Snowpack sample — Buffalo Mountain, Silverthorne, Colorado, USA (2/22/26, 2:02 PM MST)
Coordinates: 39.622, -106.113
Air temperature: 33 °F
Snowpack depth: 63 cm
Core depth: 50 cm
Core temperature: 26.6 °F
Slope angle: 11°, slope face: 116°
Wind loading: low
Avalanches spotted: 0
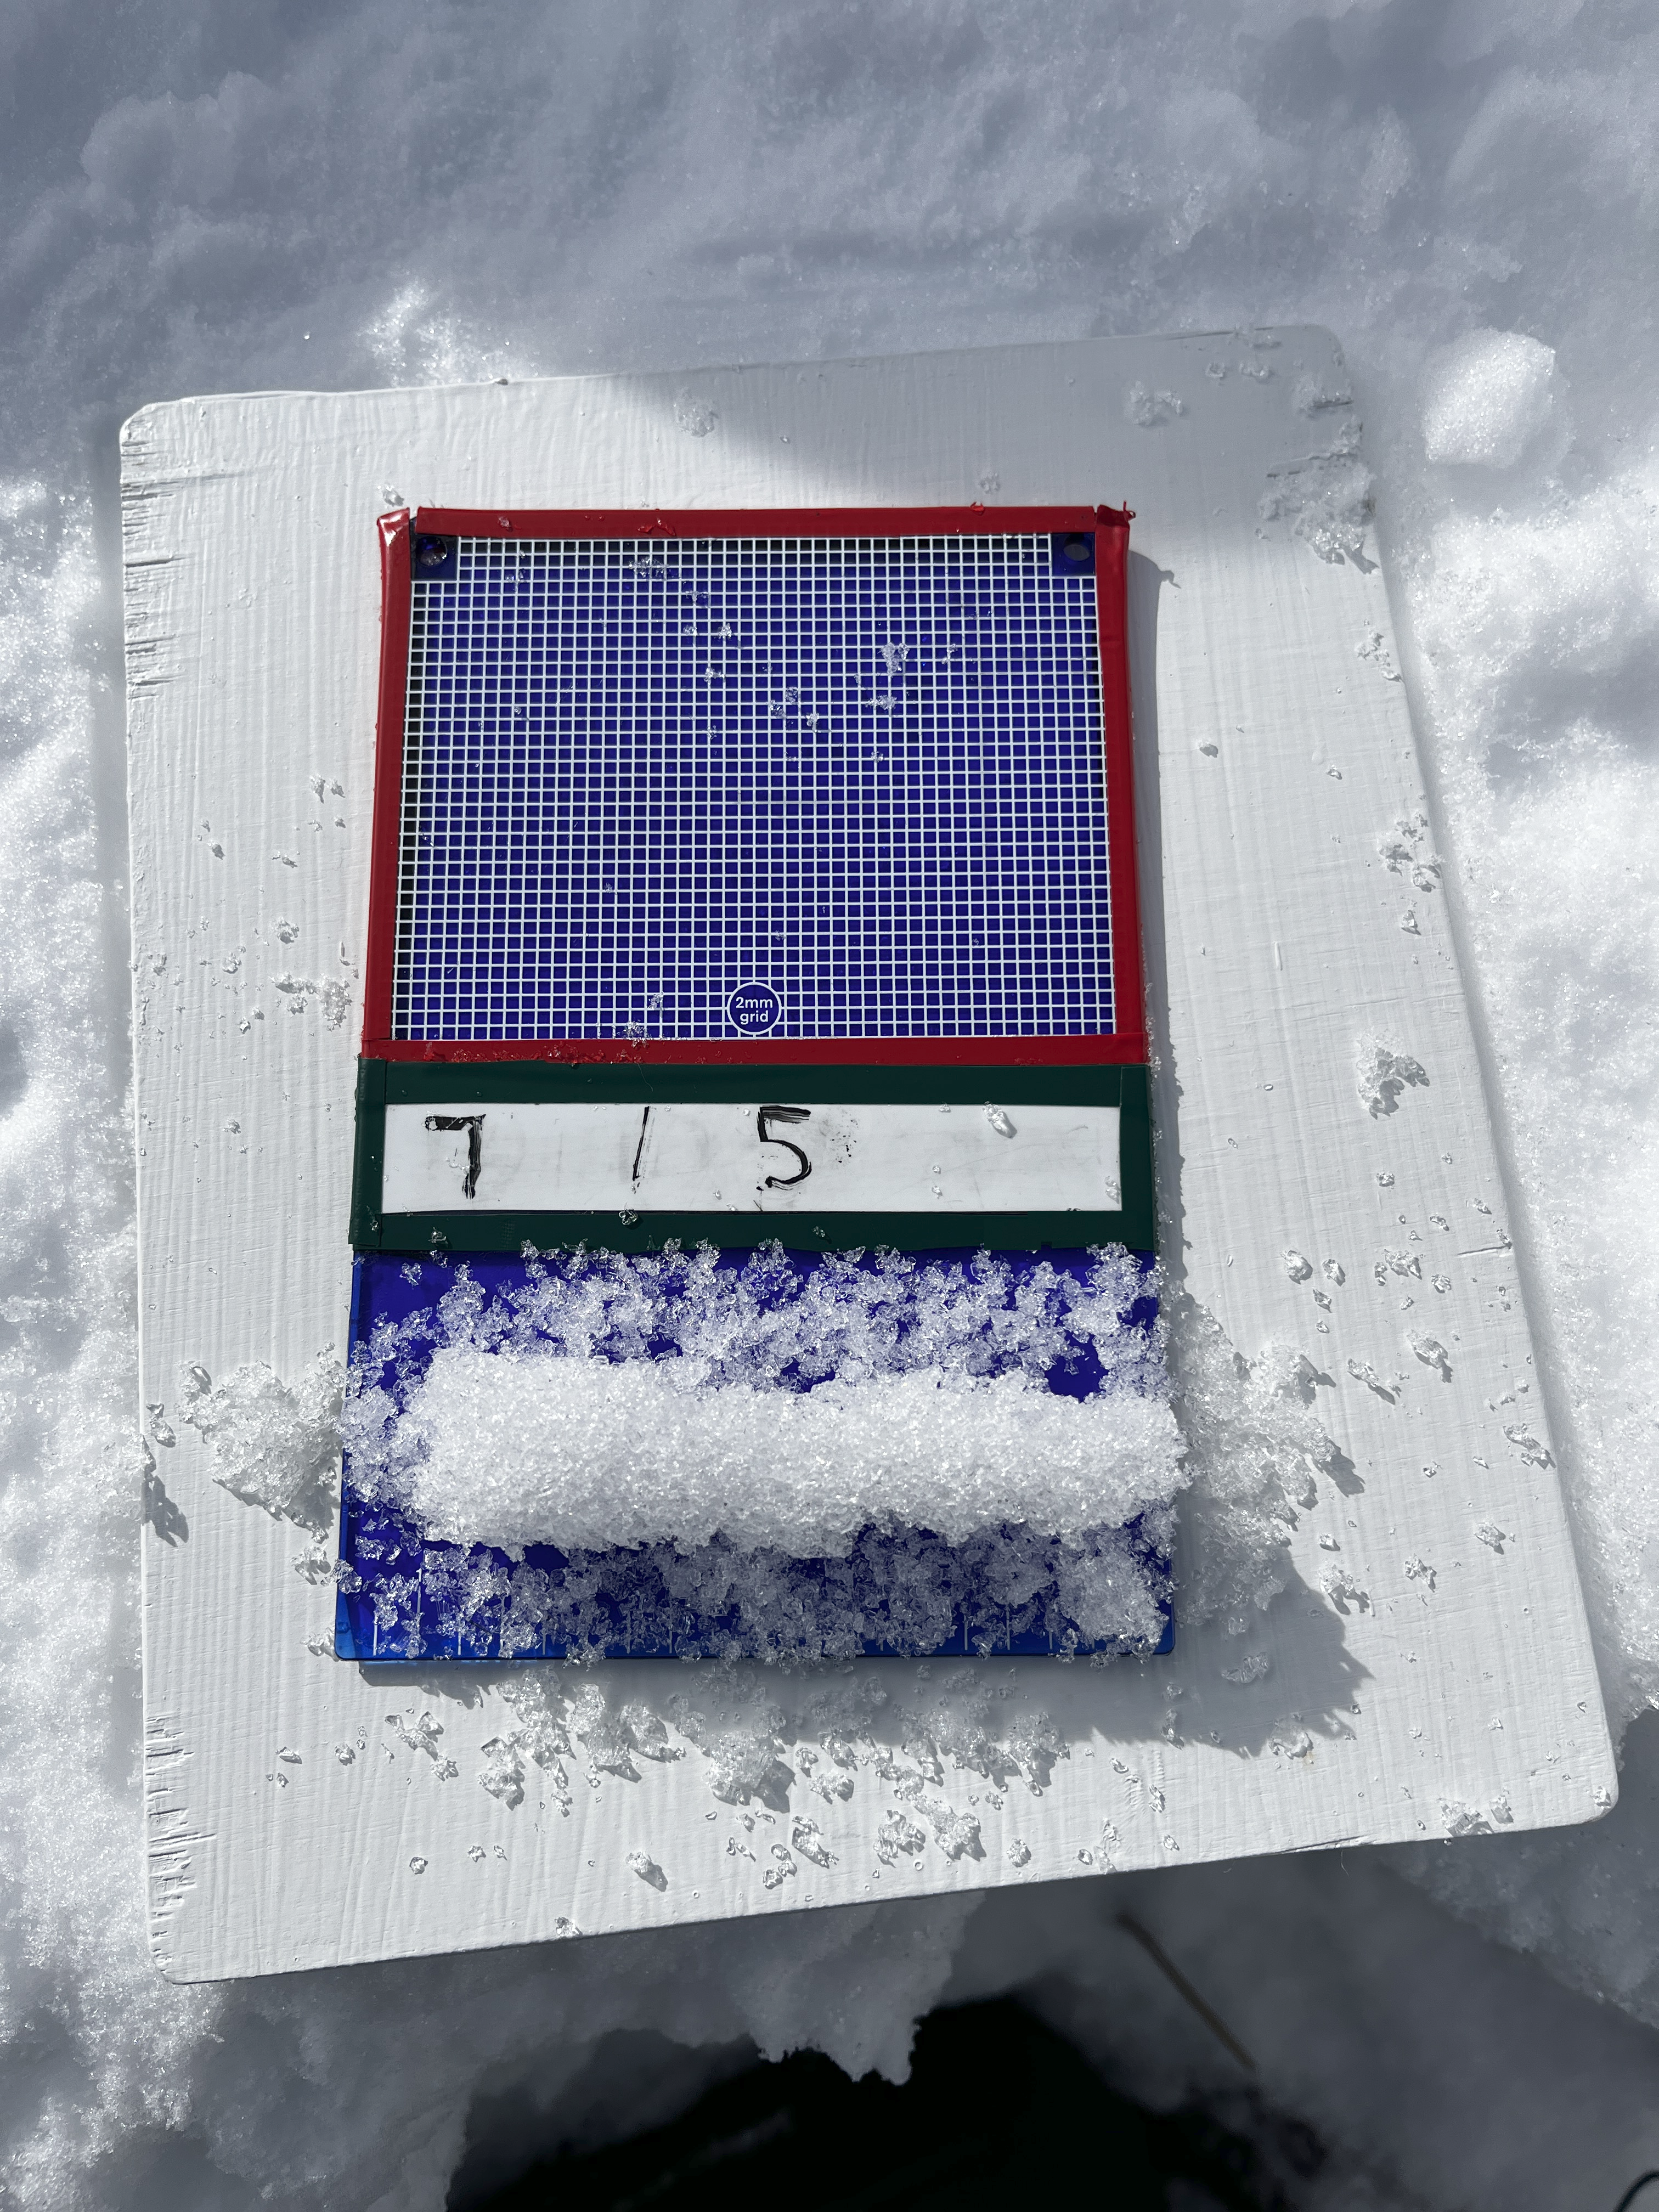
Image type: crystal_card
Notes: In a firebreak similar to site 1, minimal wind loading with no spotted avalanches (not many faces in view though)